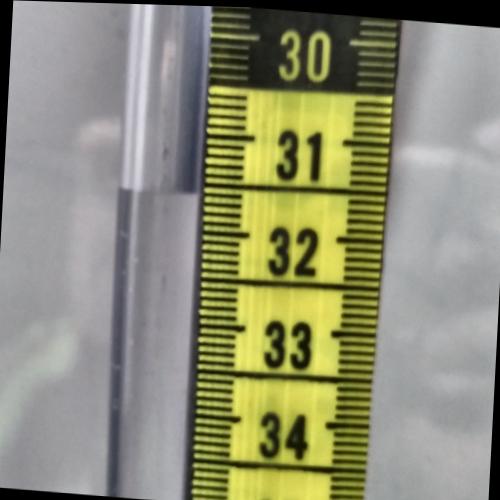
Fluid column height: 31.6 cm